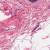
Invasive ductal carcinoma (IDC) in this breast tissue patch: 0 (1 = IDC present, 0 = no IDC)